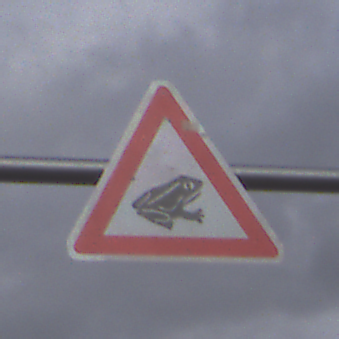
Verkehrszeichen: AmphibienwanderungLinks
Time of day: MorningAfternoon
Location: Outdoor (Suburban)
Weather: PartlyCloudy
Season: NotSpecified
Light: Natural